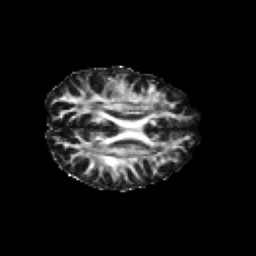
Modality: FA
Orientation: axial
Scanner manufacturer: siemens
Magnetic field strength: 3 T
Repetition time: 6.8 s
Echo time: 0.093 s